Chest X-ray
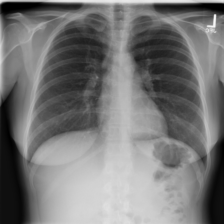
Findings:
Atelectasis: negative
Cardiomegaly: negative
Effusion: negative
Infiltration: positive
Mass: negative
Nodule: negative
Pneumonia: negative
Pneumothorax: negative
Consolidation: negative
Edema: negative
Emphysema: negative
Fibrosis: negative
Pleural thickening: negative
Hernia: negative